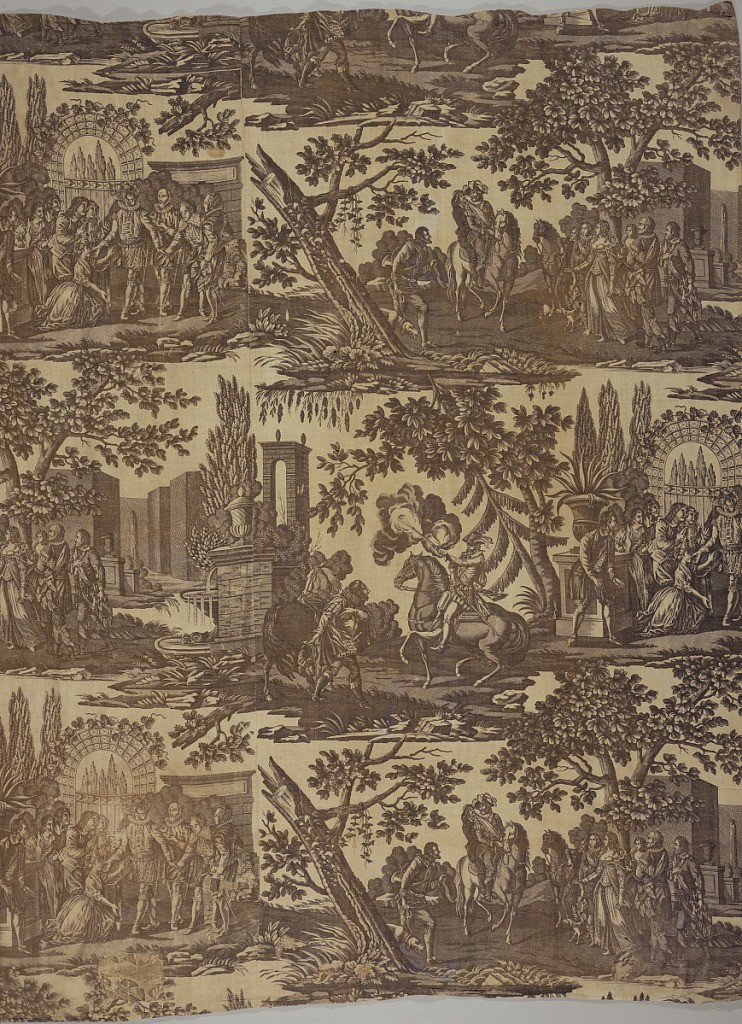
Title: Henry IV
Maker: Favre Petitpierre, France, 1802–1818
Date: ca. 1805
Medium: cotton Technique: printed by engraved copper plate on plain weave
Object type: Textile
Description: Two scenes of courtiers and the King. In purple which has faded to brown.